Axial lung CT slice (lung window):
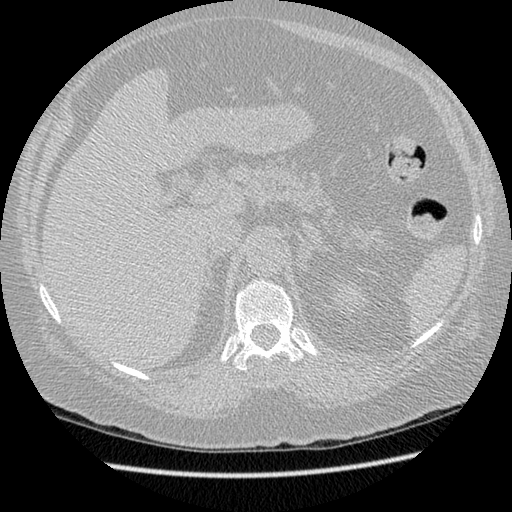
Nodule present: no